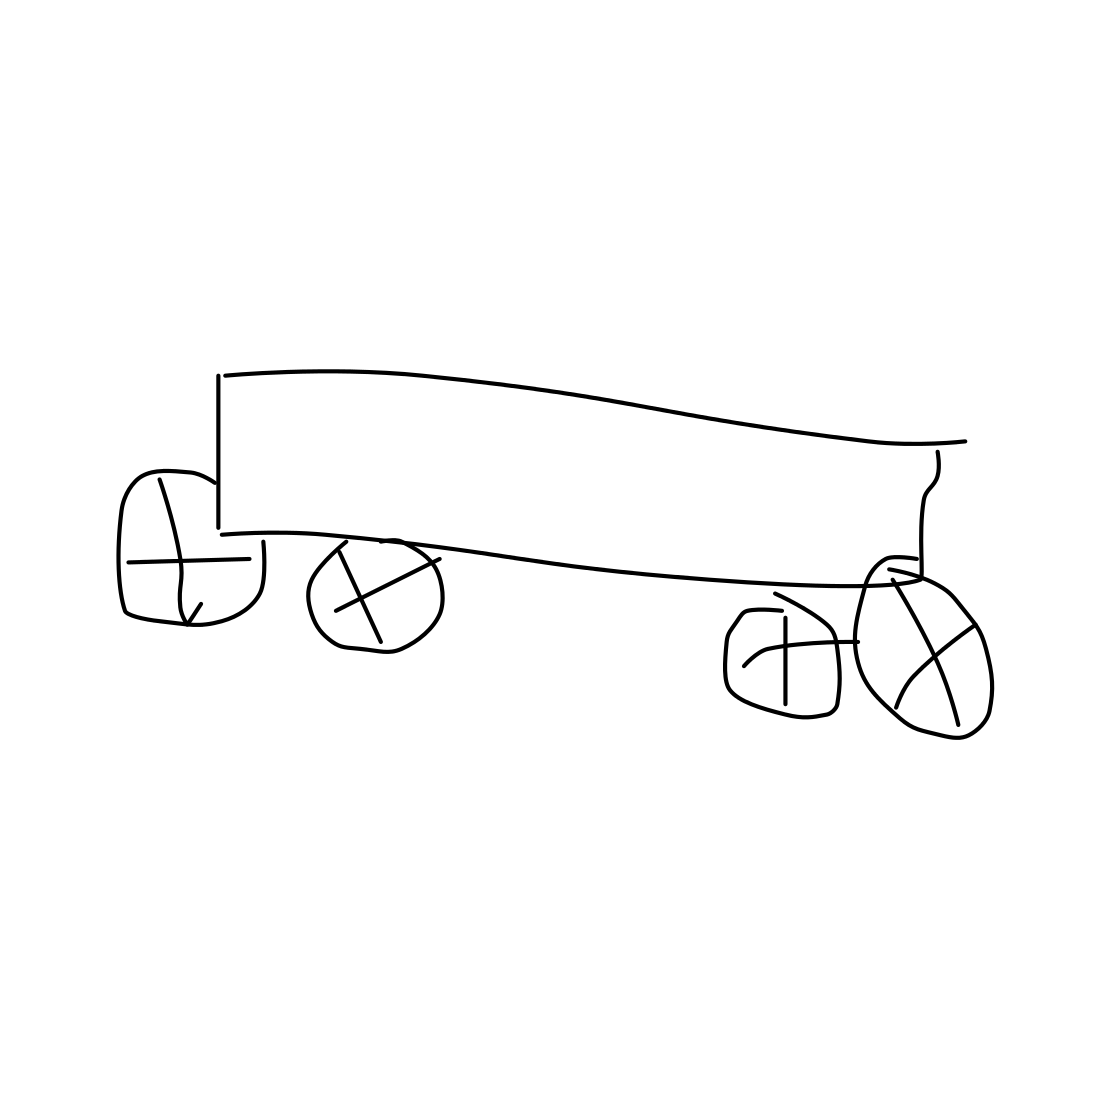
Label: rollerblades